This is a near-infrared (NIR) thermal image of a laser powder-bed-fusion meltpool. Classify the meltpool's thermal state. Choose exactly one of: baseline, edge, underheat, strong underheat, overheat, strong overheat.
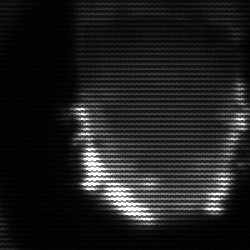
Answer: baseline